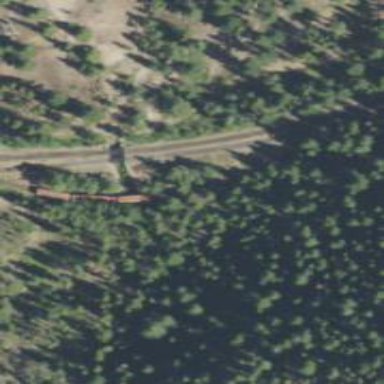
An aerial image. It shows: Preserved historic railway with rail tracks.